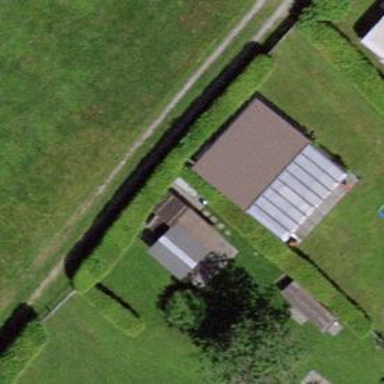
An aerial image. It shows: Hedge barrier.